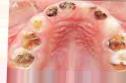
Condition: Caries